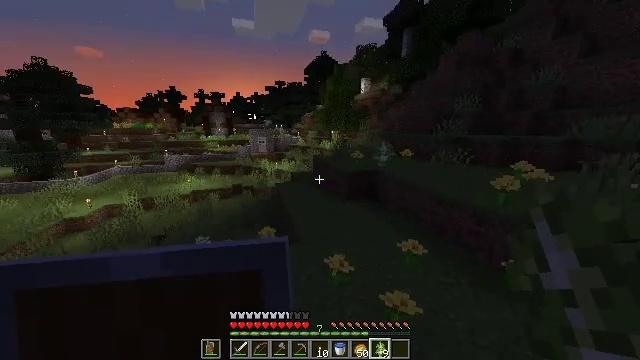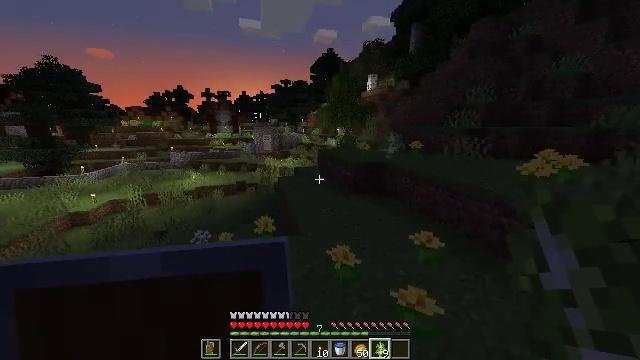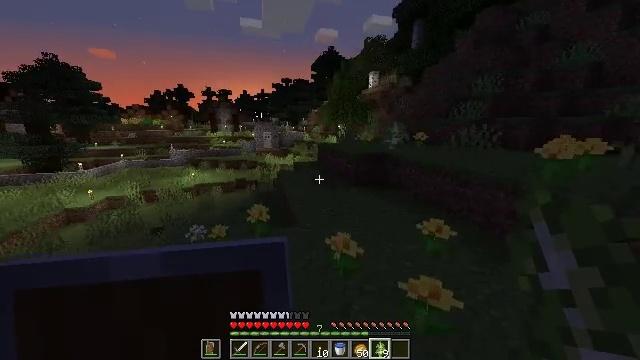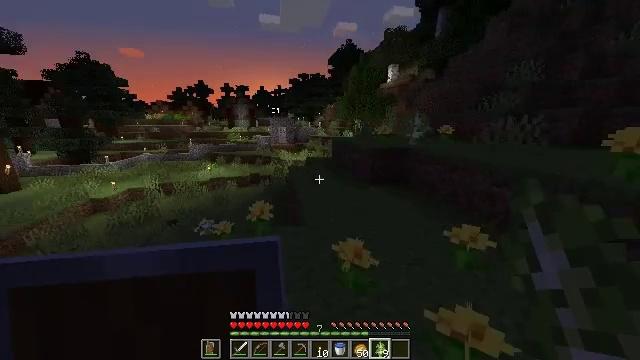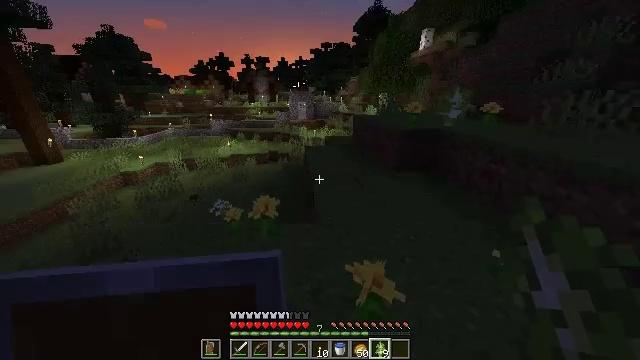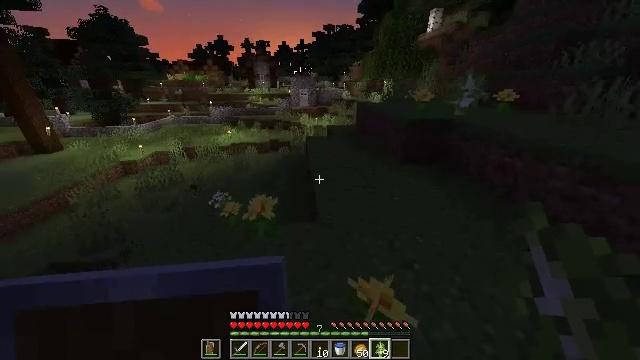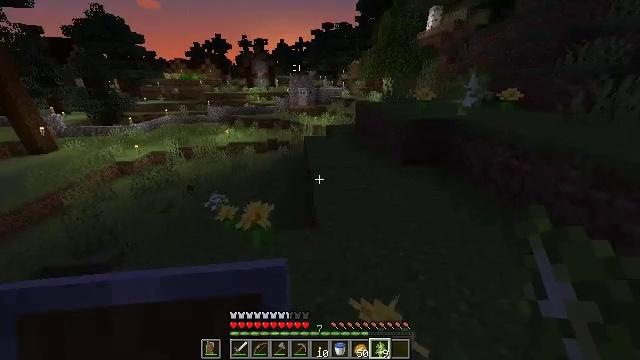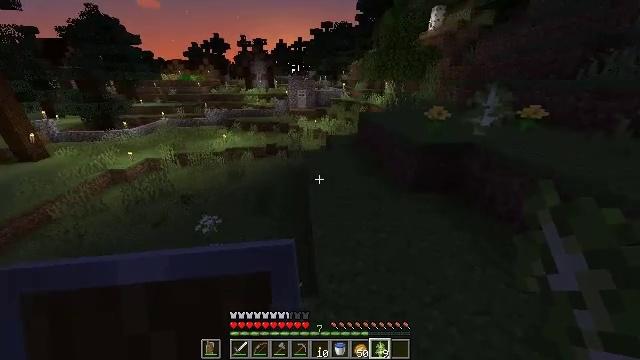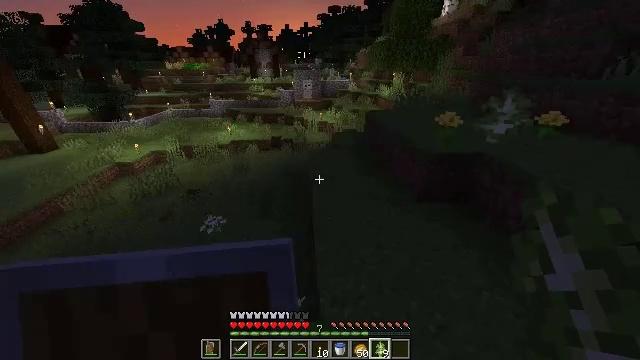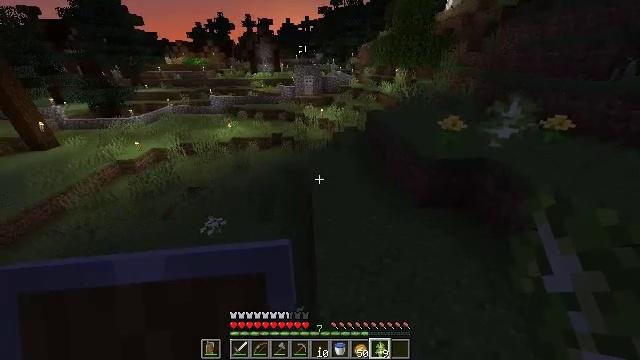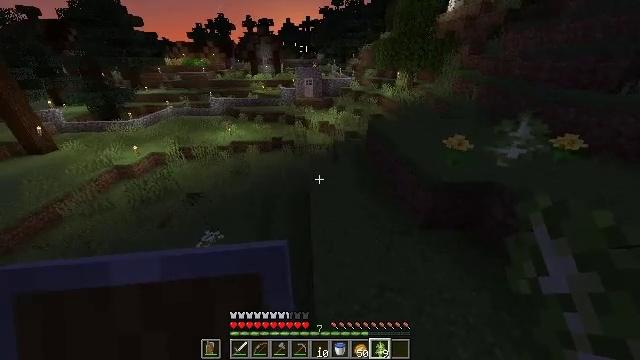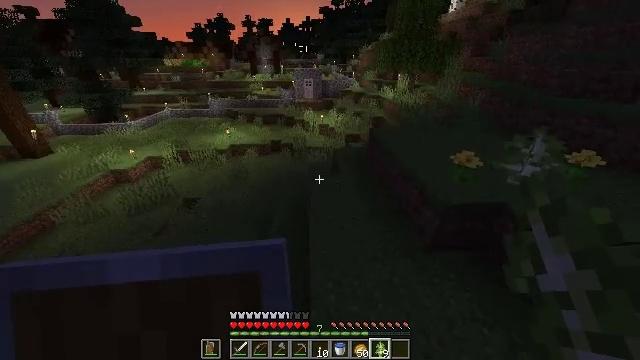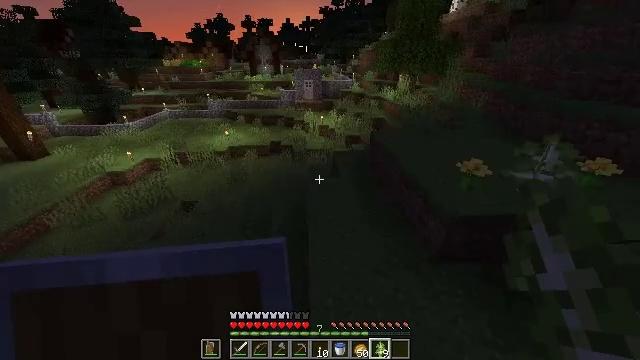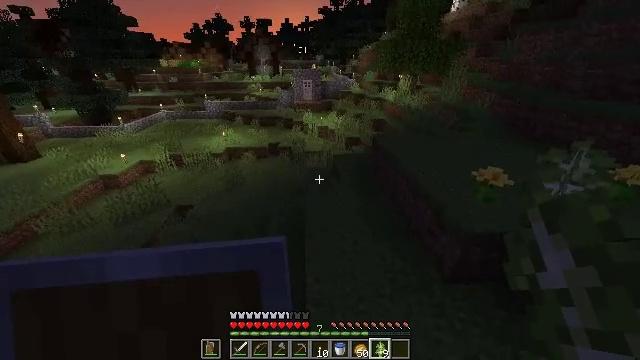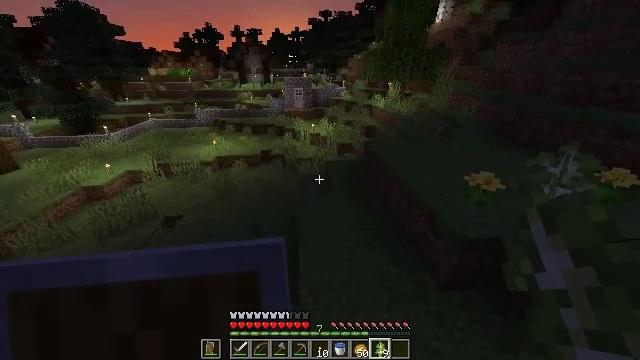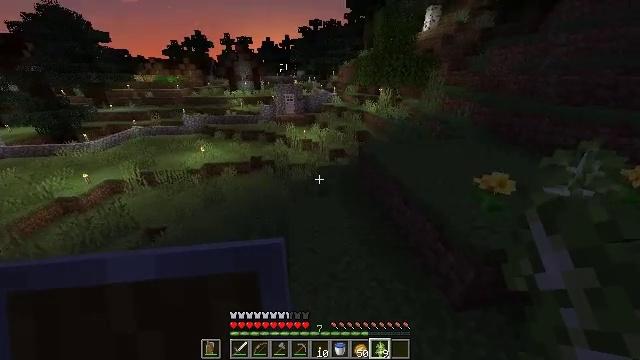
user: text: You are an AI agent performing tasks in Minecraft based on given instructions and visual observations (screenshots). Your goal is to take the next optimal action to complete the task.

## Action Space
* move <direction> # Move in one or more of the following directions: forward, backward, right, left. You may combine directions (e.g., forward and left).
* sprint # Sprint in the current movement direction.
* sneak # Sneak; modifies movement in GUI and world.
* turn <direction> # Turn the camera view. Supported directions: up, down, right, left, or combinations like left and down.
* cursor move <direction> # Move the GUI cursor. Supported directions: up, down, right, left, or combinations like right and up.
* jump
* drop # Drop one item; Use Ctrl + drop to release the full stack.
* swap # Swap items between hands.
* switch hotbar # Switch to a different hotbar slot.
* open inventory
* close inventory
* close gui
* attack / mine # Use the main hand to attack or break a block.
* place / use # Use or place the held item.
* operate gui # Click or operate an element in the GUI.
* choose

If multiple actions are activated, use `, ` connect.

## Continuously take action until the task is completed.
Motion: motion action
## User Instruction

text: Dismantle the blue bed.
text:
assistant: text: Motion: move forward, turn left
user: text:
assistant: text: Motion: move forward
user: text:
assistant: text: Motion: move forward, turn left
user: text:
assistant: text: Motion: move forward, turn left and down
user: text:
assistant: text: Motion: move forward, turn down
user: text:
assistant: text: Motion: move forward
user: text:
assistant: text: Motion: move forward, jump
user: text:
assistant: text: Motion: move forward, turn left and down, jump
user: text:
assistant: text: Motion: move forward, turn down, jump
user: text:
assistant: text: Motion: move forward
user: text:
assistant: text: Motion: move forward
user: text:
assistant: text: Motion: move forward
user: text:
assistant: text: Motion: move forward
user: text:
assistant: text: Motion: move forward, turn right and up
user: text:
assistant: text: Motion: move forward, turn right and up
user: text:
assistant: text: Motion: move forward
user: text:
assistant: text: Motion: move forward
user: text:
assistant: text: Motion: move forward
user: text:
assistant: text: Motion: move forward
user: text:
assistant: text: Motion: move forward
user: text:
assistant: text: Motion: move forward
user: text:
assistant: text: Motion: move forward
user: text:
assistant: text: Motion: move forward, jump
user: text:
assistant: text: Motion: move forward, jump
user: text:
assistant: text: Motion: move forward, jump
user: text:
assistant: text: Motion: move forward
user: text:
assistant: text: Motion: move forward
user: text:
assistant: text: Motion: move forward, turn right
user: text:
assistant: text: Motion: move forward, turn right and up
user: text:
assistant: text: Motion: move forward, turn right, switch to hotbar 1